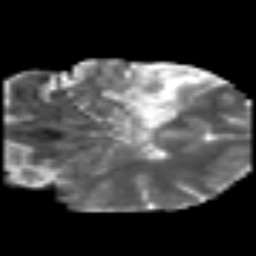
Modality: MD
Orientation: coronal
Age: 39
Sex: female
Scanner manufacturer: siemens
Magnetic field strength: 3 T
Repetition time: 6.1 s
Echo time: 0.101 s